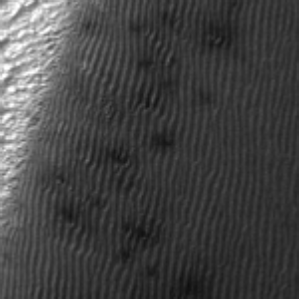
Label: frost